Question: So i have an canvas (UIView) and a UIImageView, the canvas acts as a mask over the imageview

i am using UIGestureRecognizers to zoom and rotate the UIImageView which is under the canvas.
i want to convert the final image (show in the canvas to a UIImage, one solution is to convert the canvas to an image like below
'''
UIGraphicsBeginImageContext(self.canvas.bounds.size);
[self.canvas.layer renderInContext:UIGraphicsGetCurrentContext()];
UIImage *newCombinedImage = UIGraphicsGetImageFromCurrentImageContext();
UIGraphicsEndImageContext();
'''
now this works fine but the problem with this solution is the image is cropped to the dimensions of the canvas so the resolution is very low.
another option i explored was to use some custom UIImage categories to rotate and scale.
'''
[[[self.photoImage image] imageRotatedByDegrees:rotaton_angle]
imageAtRect:CGRectMake(x,y width,height)]
'''
i need to provide rotation angle (the rotation angle provided by UIGesture Delegate is not in Degrees or Radians, then there is x,y,width,height, i imagine these needs to be calculated based on some scale, (i do get scale value from UIGesture delegate but they do not seem to be correct for this function)
there are a number of solutions here, that guides you to crop and image given a rect. but in my case the rect is not the same scale as the image also there is rotation involved.
any help will be appreciated.
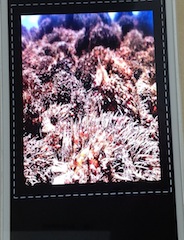
Answer: i have managed to solve this, here is my solution, it most definitely isn't the cleanest, but it works.
i needed to handle 3 things, pan, zoom and rotate.
firstly i used the the UIGestureRecognizer Delegate to get cumulative values incrementing at UIGestureRecognizerStateEnded for all 3.
then for rotation i just used the UIImage Category discussed <URL>
'''
self.imagetoEdit = [self.imagetoEdit imageRotatedByRadians:total_rotation];
'''
for zooming (scale) i used GPUImage (i am using this throughout the app)
'''
GPUImageTransformFilter *scaleFilter = [[GPUImageTransformFilter alloc] init];
[scaleFilter setAffineTransform:CGAffineTransformMakeScale(total_scale, total_scale)];
[scaleFilter prepareForImageCapture];
self.imagetoEdit = [scaleFilter imageByFilteringImage:self.imagetoEdit];
'''
for panning, im doing this. (Not the cleanest code :S ) also using the above mention UIImage+Categories.
'''
CGFloat x_ = (translation_point.x/canvas.frame.size.width)*self.imagetoEdit.size.width;
CGFloat y_ = (translation_point.y/canvas.frame.size.height)*self.imagetoEdit.size.height;
CGFloat xx = 0;
CGFloat yy = 0;
CGFloat ww = self.imagetoEdit.size.width-x_;
CGFloat hh = self.imagetoEdit.size.height-y_;
if (translation_point.x < 0) {
xx = x_*-1;
ww = self.imagetoEdit.size.width + xx;
}
if (translation_point.y < 0) {
yy = y_*-1;
hh = self.imagetoEdit.size.height + yy;
}
CGRect cgrect = CGRectMake(xx,yy, ww, hh);
self.imagetoEdit = [self.imagetoEdit imageAtRect:cgrect];
'''
everything seem to work.